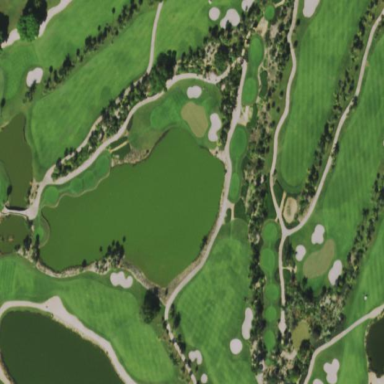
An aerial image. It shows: Golf bunker filled with sandy terrain.